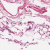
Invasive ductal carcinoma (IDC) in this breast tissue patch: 0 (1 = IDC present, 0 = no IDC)